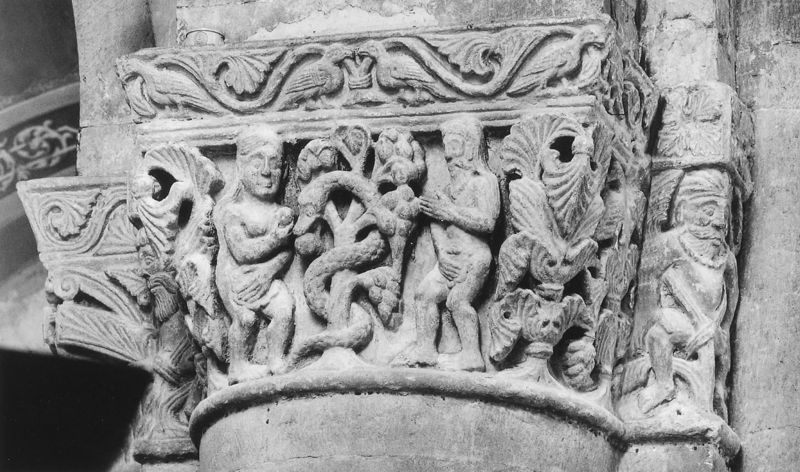
Titel: Pavia, S. Michele Maggiore
Standort: Pavia, S. Michele Maggiore (EU - I)
Schlagwörter: baum, blätter, mann, nackt, vogel, frankreich, frau, männer, pfeiler, säule, ornament, bibel, mensch, stein, vögel, kirche, figur, haare, pflanzen, frucht, skulptur, apfel, äpfel, mauer, figuren, essen, verzierung, bildhauerei, foto, adam, eva, paradies, mauerwerk, schlange, dämon, kapitell, sündenfall, versuchung, tempel, adam und eva, baum der erkenntnis, dämonen, skultpur, adem, arkantusblatt, 1200, 1300, altes testamtent, architekturdekor, eca, figual